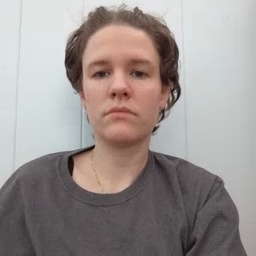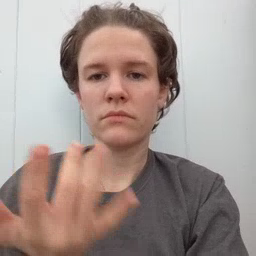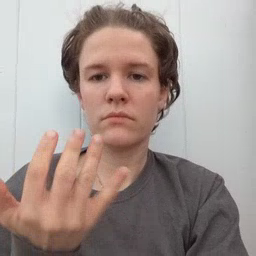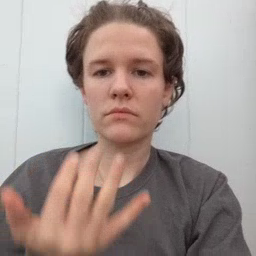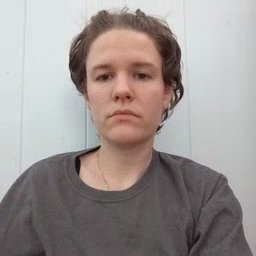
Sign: wait